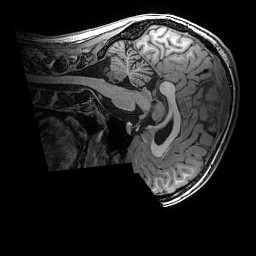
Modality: T1w
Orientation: sagittal
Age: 22
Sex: female
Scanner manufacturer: ge
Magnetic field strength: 3 T
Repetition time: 0.007 s
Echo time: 0.00342 s